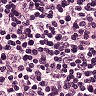
Metastatic tissue present: no